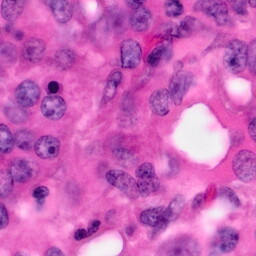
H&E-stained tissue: Pancreatic